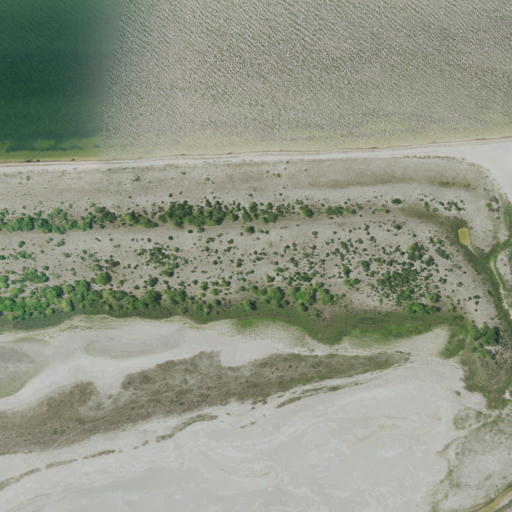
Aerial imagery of cliff(s) in Texas named Black Bluff containing open water, barren land, grassland, herbaceous wetlands, shrub, medium intensity development, and low intensity development